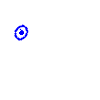
Particle: electron